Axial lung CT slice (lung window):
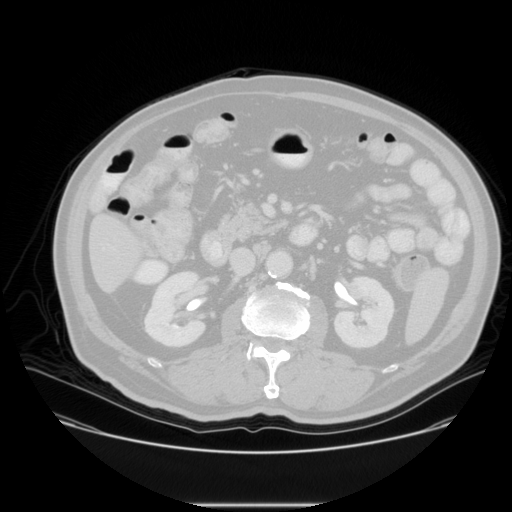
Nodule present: no